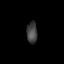
Tissue: prostate
Cell type: T cells
Senescence score: 0.2689
Nuclear area (px): 224
Mean DAPI intensity: 66.045